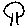
Label: tree